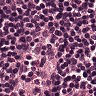
Metastatic tissue present: no